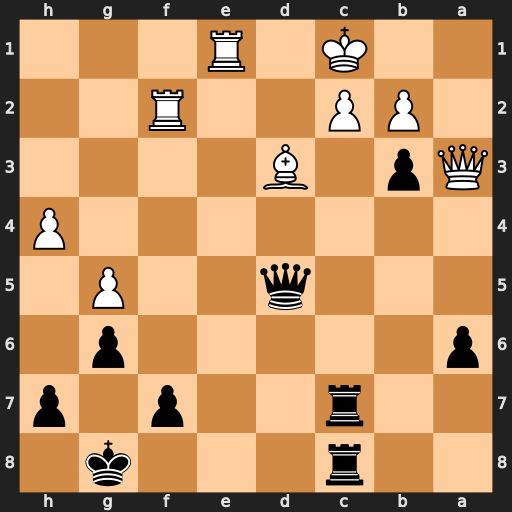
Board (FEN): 2r3k1/2r2p1p/p5p1/3q2P1/7P/Qp1B4/1PP2R2/2K1R3
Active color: b
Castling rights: -
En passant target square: -
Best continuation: Qxd3 Qxb3 Qxb3